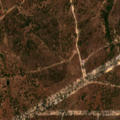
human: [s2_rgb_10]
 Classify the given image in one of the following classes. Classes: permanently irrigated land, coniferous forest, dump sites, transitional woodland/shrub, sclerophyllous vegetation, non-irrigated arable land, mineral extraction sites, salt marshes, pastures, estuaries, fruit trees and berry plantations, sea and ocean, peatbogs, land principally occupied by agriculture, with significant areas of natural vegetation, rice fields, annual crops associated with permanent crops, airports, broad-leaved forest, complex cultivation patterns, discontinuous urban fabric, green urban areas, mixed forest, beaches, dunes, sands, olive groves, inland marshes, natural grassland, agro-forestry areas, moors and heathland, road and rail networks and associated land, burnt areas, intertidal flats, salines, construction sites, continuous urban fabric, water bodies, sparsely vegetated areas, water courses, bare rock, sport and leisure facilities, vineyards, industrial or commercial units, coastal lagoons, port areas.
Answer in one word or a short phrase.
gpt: broad-leaved forest, transitional woodland/shrub